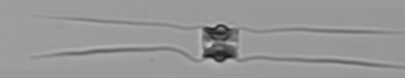
Label: Chaetoceros_didymus